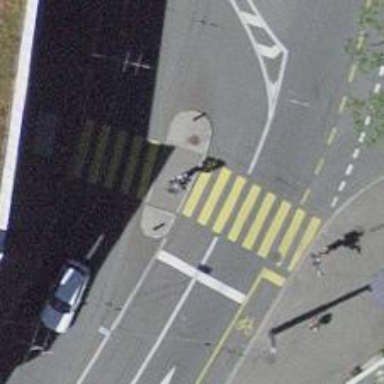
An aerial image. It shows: Primary road with asphalt surface. It has designated lane for cyclists and trolley wire for electric vehicles.